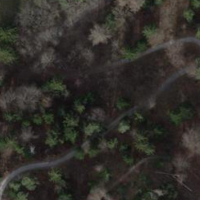
EUNIS habitat code: 43
Species observed at this site:
Impatiens parviflora